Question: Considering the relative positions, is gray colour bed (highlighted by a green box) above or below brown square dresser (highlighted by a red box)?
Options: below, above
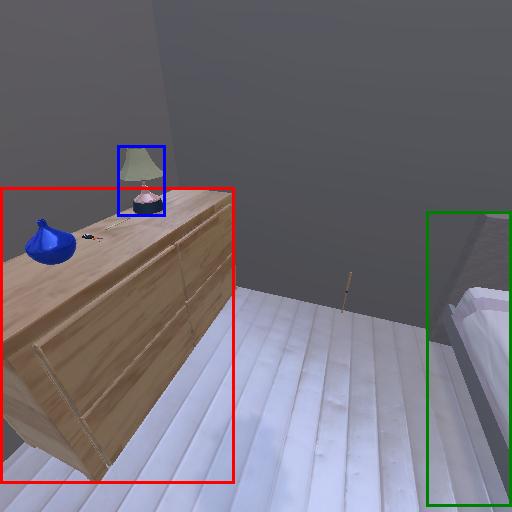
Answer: below